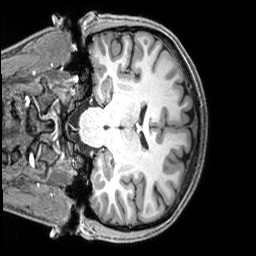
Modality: T1w
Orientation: coronal
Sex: female
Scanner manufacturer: siemens
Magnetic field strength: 3 T
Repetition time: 2.4 s
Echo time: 0.00262 s